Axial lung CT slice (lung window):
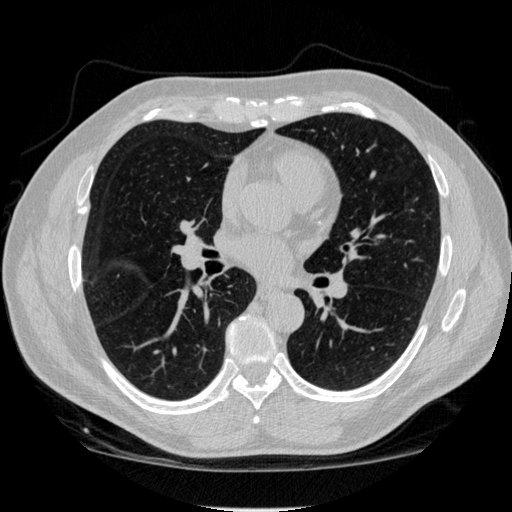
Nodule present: no